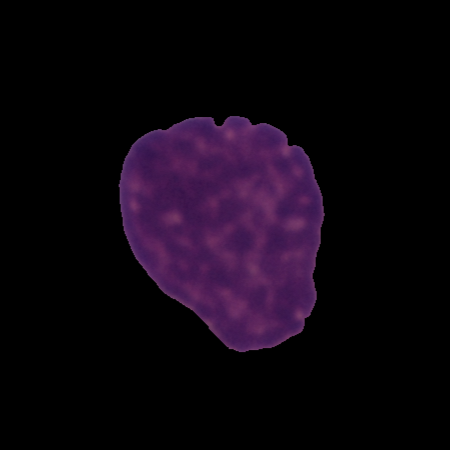
Label: cancer